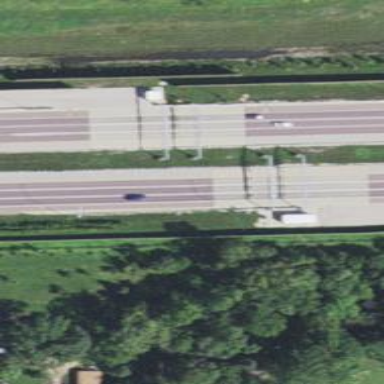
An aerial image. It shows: Toll gantry on the road.